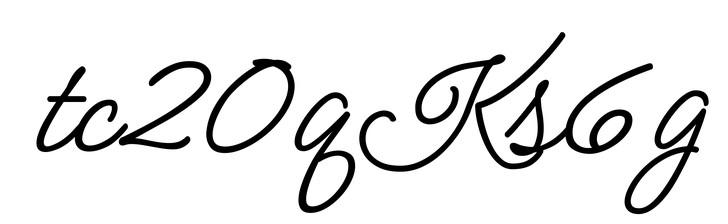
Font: MeowScript-Regular